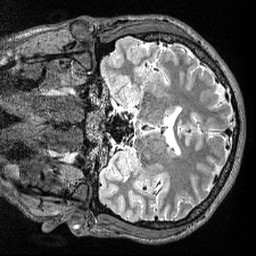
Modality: T2w
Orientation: coronal
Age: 27
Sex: male